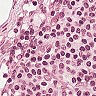
Metastatic tissue present: no